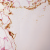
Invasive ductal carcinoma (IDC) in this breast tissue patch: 0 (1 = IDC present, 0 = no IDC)